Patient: sex M, age 71
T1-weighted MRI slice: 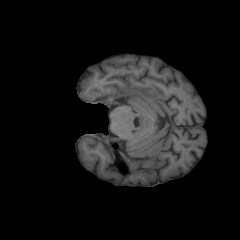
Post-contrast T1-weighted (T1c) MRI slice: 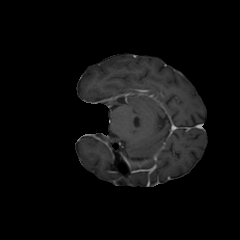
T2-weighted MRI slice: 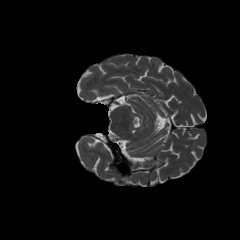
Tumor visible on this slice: no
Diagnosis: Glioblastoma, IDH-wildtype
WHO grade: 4